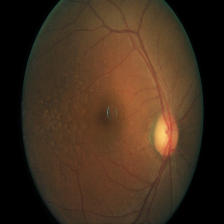
Diabetic retinopathy grade: Moderate